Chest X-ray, PA view. Patient: 54 years old, sex M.
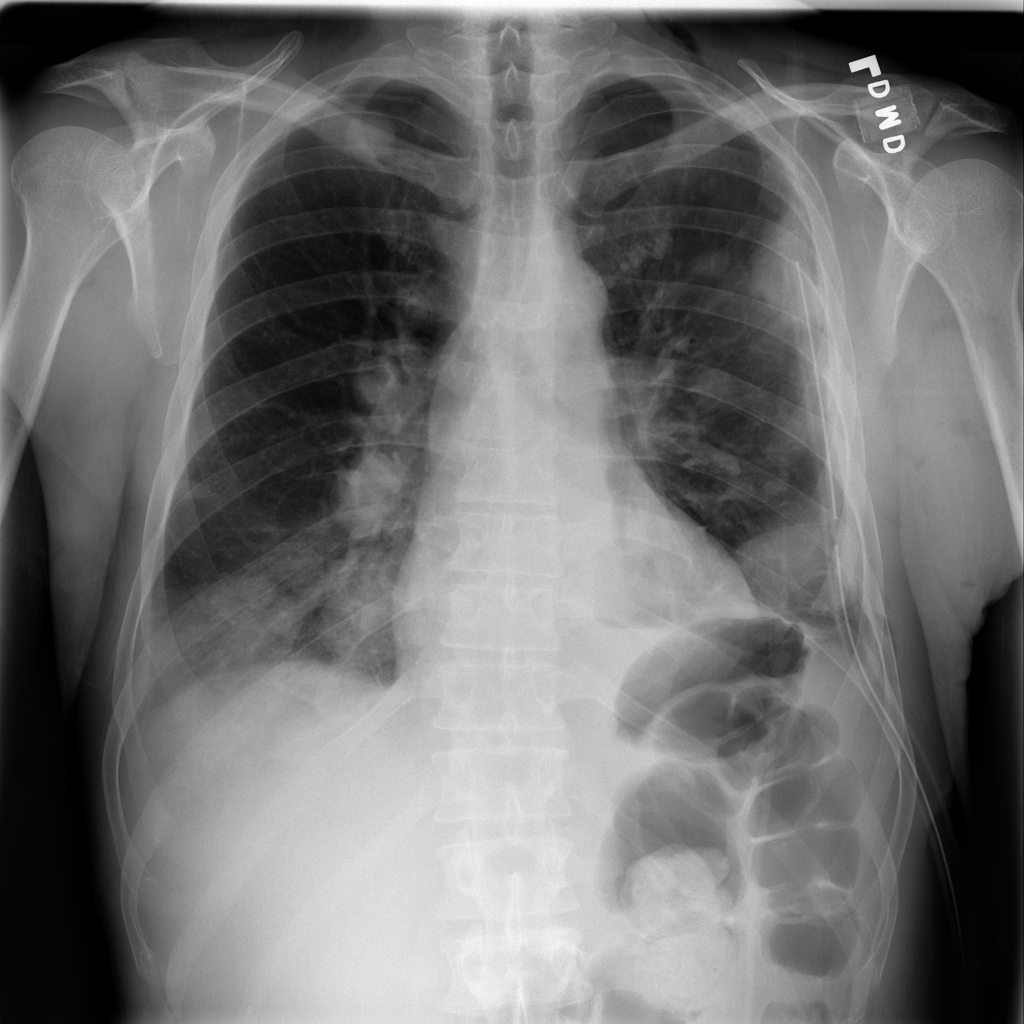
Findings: Effusion, Pneumothorax